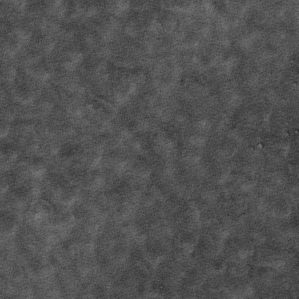
Label: frost